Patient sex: F
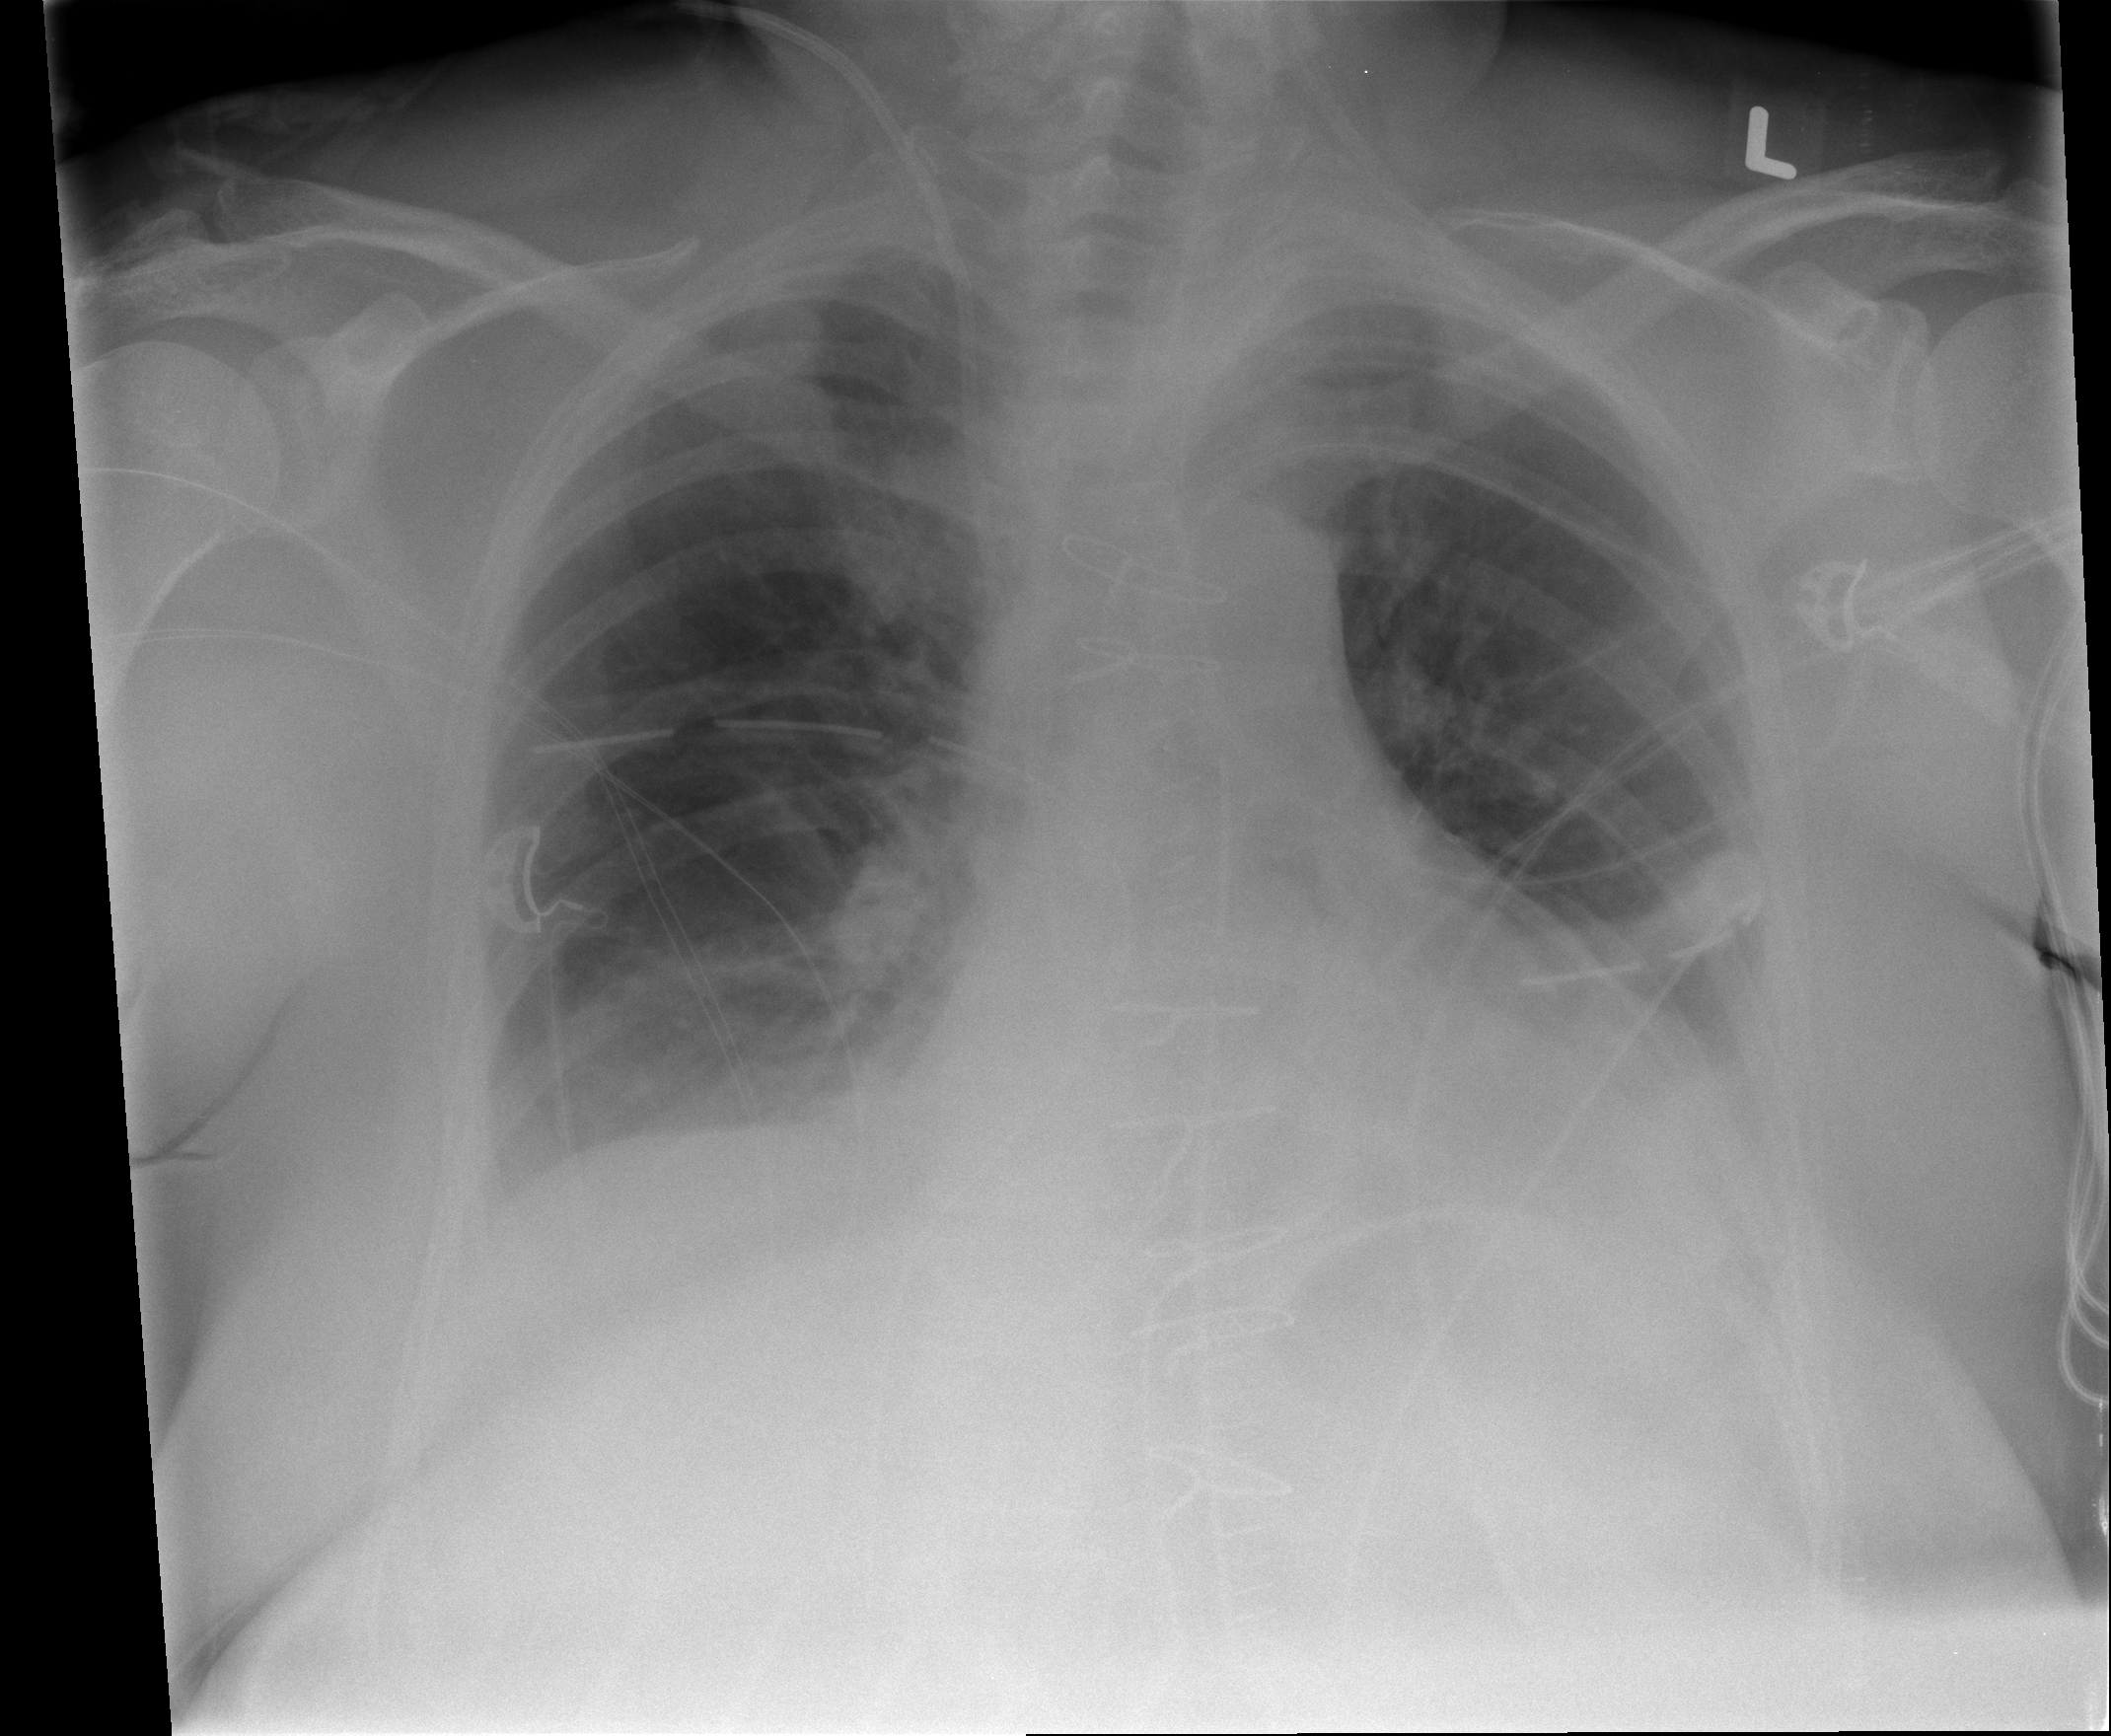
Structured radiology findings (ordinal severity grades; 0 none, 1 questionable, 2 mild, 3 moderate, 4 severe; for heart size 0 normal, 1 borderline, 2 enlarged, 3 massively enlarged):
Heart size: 2
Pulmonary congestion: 0
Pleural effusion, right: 0
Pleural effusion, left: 2
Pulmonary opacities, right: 0
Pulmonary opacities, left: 0
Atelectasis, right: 0
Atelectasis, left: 2